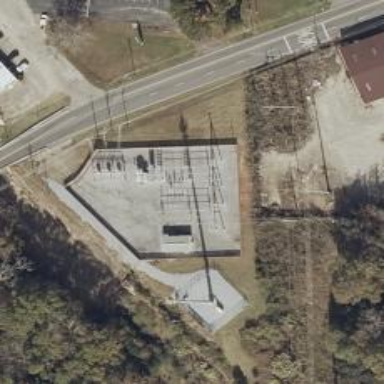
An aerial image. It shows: Distribution substation surrounded by fence.